Echo time (TE): 2.3 ms
Repetition time (TR): 4.6 ms
Flip angle: 110 degrees
Bandwidth: 720 Hz
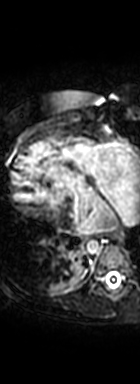
Patient age (years): 0
Disease severity: severe
Diagnoses: ASD|DIDORV|PABanding
Cardiac structures present: LV (left ventricle), RV (right ventricle), LA (left atrium), RA (right atrium), AO (aorta), PA (pulmonary artery), SVC (superior vena cava), IVC (inferior vena cava)